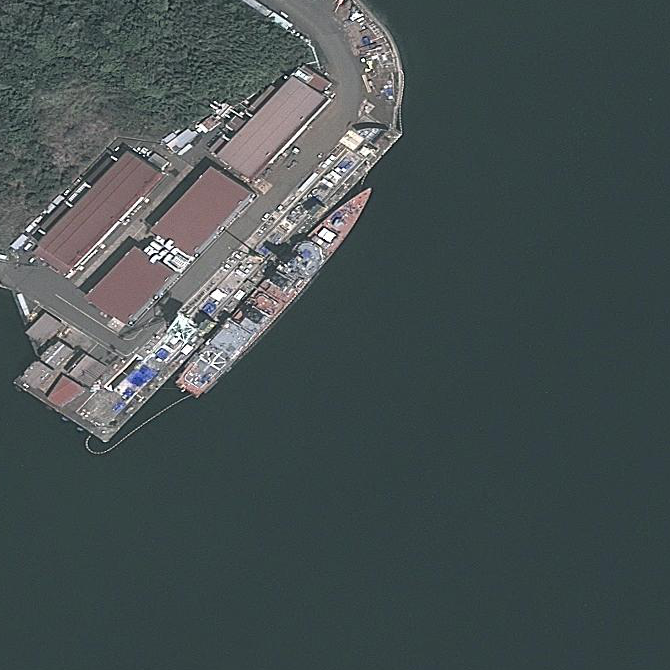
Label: cruiser